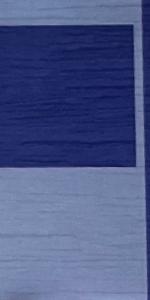
Label: Empty